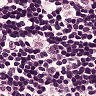
Metastatic tissue present: no